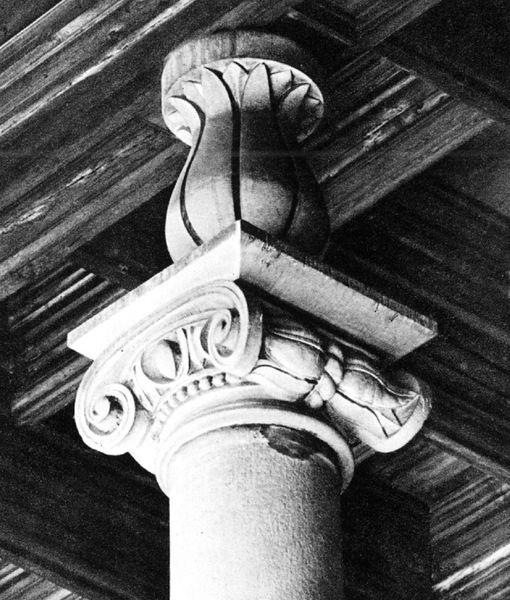
Titel: Sogenannter Dzbanuszek, kleiner Krug, Säulenschmuck im höchsten Stockwerk des Bogenganges des Schlosses auf dem Wawel
Standort: Krakau (Kraków), Schloss auf dem Wawel (EU - PL)
Schlagwörter: blätter, holz, marmor, pfeiler, raum, schwarz, säule, blüte, muster, ornament, architektur, stein, decke, renaissance, rund, kissen, detail, balken, foto, fotografie, tulpe, eckig, kugeln, holzdecke, kapitell, rolle, sims, voluten, knospe, ionisch, griechisch, kassettendecke, dorisch, rundsäule, schnecken, korinthisch, gebälk, phrygisch, bruch, täfelung, ionisches kapitell, volutenkapitell, steinsäule, lokrisch, mixolydisch, lydisch, mischkapitell